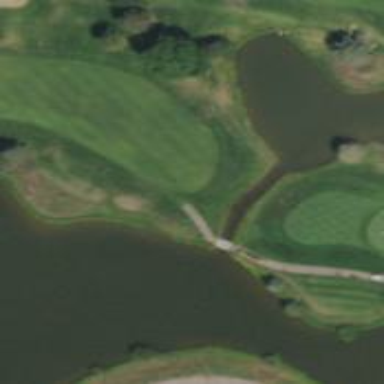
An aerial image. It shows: Path bridge designed for golf carts.